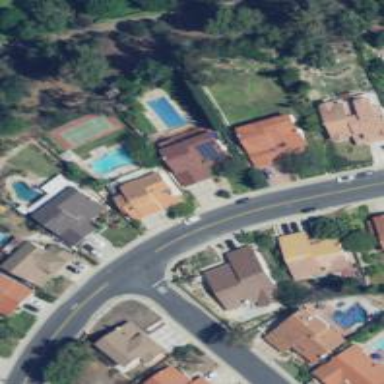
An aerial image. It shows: Asphalt road in residential area.